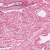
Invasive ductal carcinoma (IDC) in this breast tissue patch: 0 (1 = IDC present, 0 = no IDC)